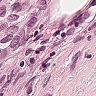
Metastatic tissue present: yes